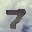
Label: 7